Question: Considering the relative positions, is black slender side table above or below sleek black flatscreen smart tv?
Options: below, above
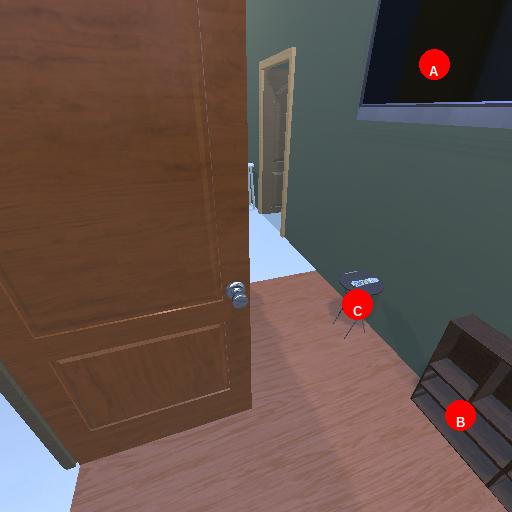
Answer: below